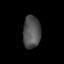
Tissue: lung
Cell type: Epithelial cells
Senescence score: 0.1638
Nuclear area (px): 556
Mean DAPI intensity: 81.176